Field crop: maize
Growth stage: 2
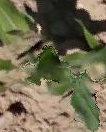
Species: maize